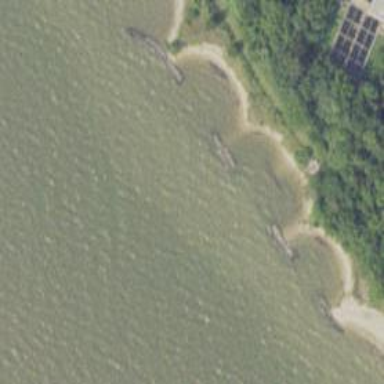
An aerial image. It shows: Breakwater structure.